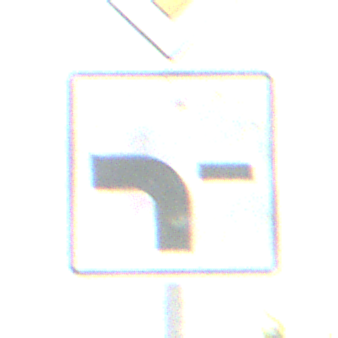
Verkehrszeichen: VerlaufVorfahrtsstrasse6
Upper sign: Vorfahrtsstrasse
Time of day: MorningAfternoon
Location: Outdoor (RoadRail)
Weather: PartlyCloudy
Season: NotSpecified
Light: Natural